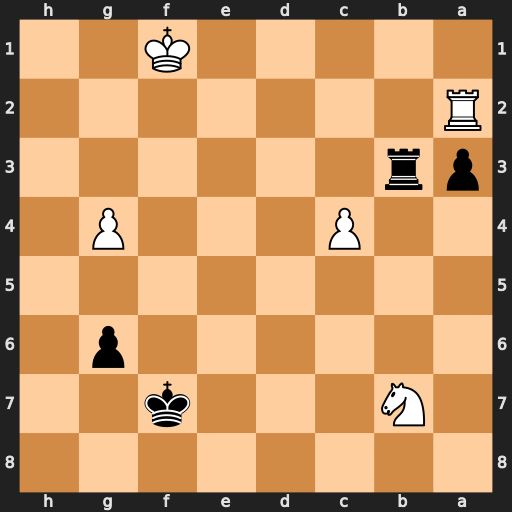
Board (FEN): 8/1N3k2/6p1/8/2P3P1/pr6/R7/5K2
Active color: b
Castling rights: -
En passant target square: -
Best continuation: Rb1+ Ke2 Rb2+ Kd1 Rxa2